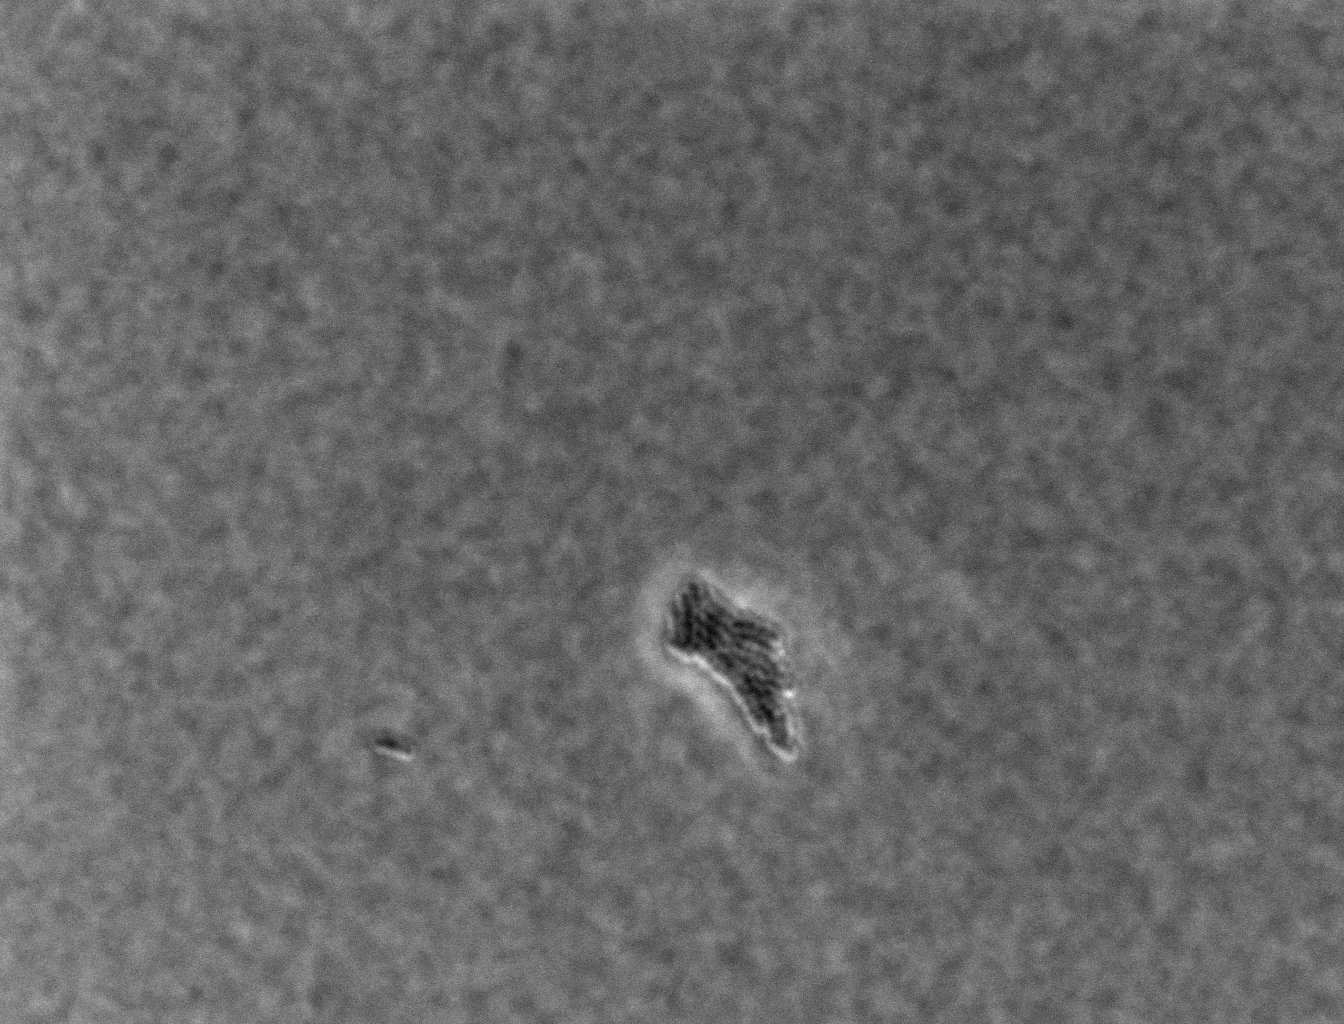
various_fewshot